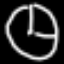
Label: clock